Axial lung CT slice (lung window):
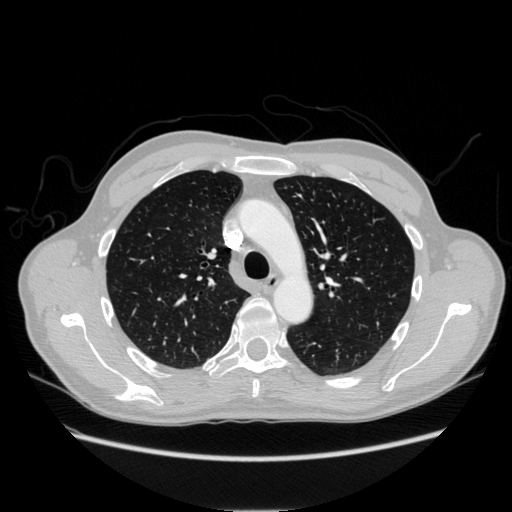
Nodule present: no